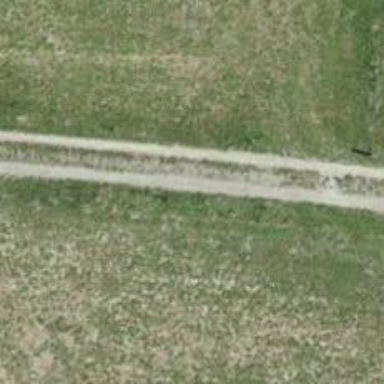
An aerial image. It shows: Track with very rough surface.